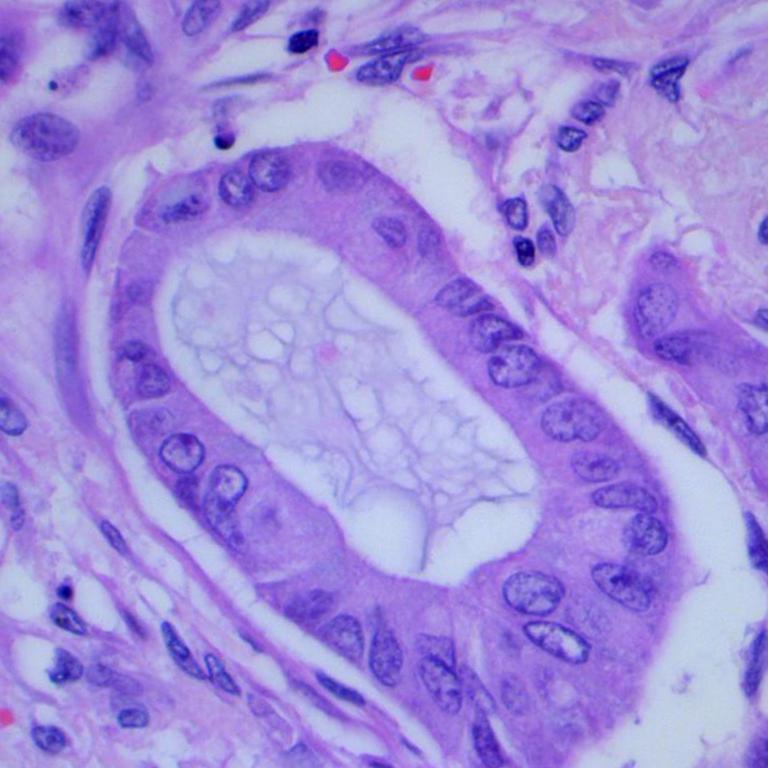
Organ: lung
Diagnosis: adenocarcinomas